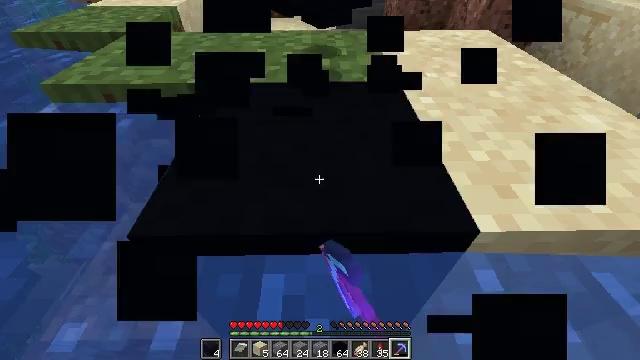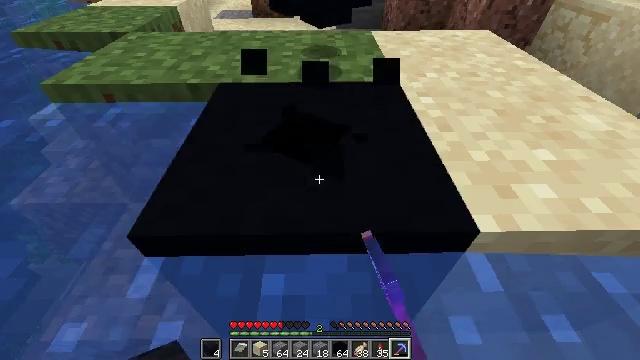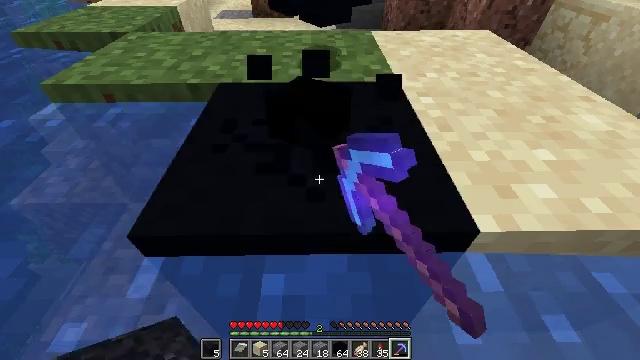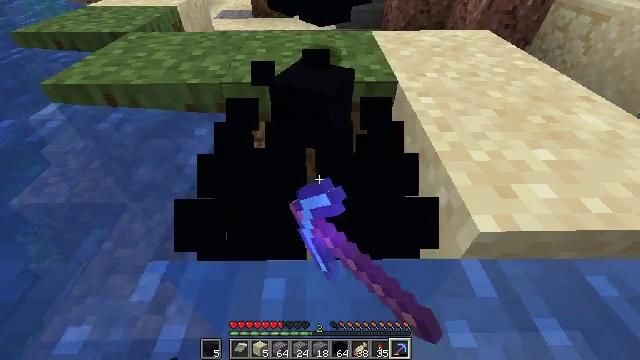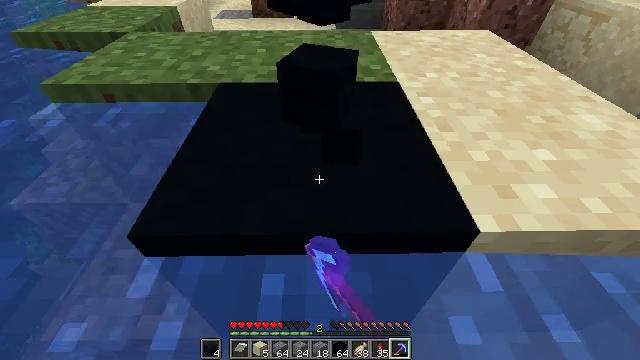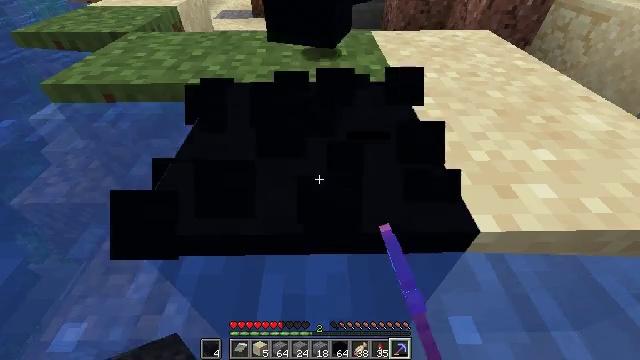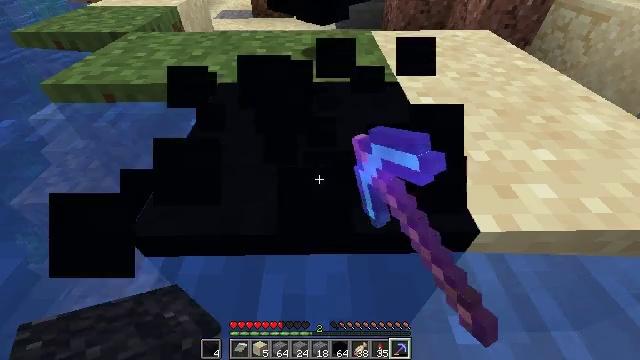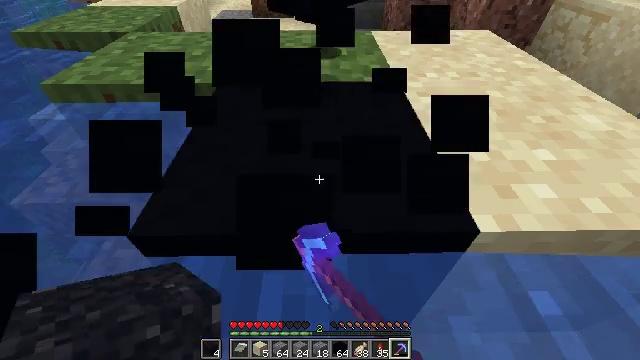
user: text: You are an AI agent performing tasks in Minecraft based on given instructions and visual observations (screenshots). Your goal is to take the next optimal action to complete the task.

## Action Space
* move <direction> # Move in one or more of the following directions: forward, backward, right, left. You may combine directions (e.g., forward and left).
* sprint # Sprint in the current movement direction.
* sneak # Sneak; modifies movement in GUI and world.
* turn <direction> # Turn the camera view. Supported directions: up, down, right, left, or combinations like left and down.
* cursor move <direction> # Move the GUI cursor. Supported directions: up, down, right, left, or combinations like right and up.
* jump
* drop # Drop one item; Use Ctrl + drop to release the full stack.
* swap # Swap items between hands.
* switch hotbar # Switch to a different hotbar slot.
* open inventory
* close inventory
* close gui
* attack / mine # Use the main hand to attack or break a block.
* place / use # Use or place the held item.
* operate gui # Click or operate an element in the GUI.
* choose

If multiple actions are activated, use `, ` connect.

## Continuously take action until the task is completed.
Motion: motion action
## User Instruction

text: Harvest black concrete from a construction.
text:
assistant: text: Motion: attack / mine and use / place
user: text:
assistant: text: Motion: attack / mine and use / place
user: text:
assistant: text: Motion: attack / mine and use / place
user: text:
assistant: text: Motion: attack / mine and use / place
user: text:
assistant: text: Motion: attack / mine and use / place
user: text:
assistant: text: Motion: attack / mine and use / place
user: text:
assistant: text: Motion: attack / mine and use / place
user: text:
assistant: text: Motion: attack / mine and use / place